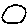
Label: circle